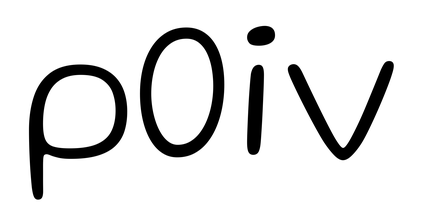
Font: Gluten_ExtraLight